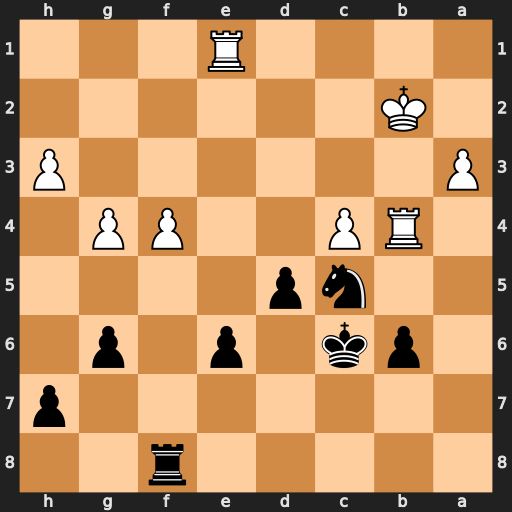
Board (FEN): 5r2/7p/1pk1p1p1/2np4/1RP2PP1/P6P/1K6/4R3
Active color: b
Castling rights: -
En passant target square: -
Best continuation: Nd3+ Kc3 Nxe1